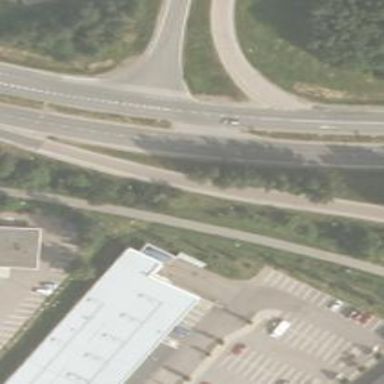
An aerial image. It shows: Asphalt trunk link road with embankment.